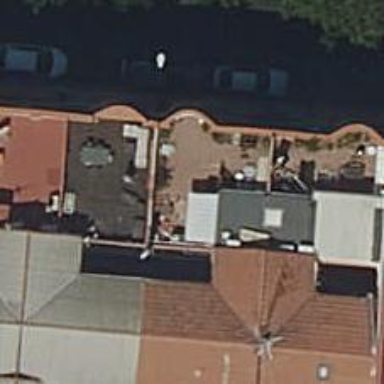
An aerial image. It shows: Restaurant.